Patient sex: M
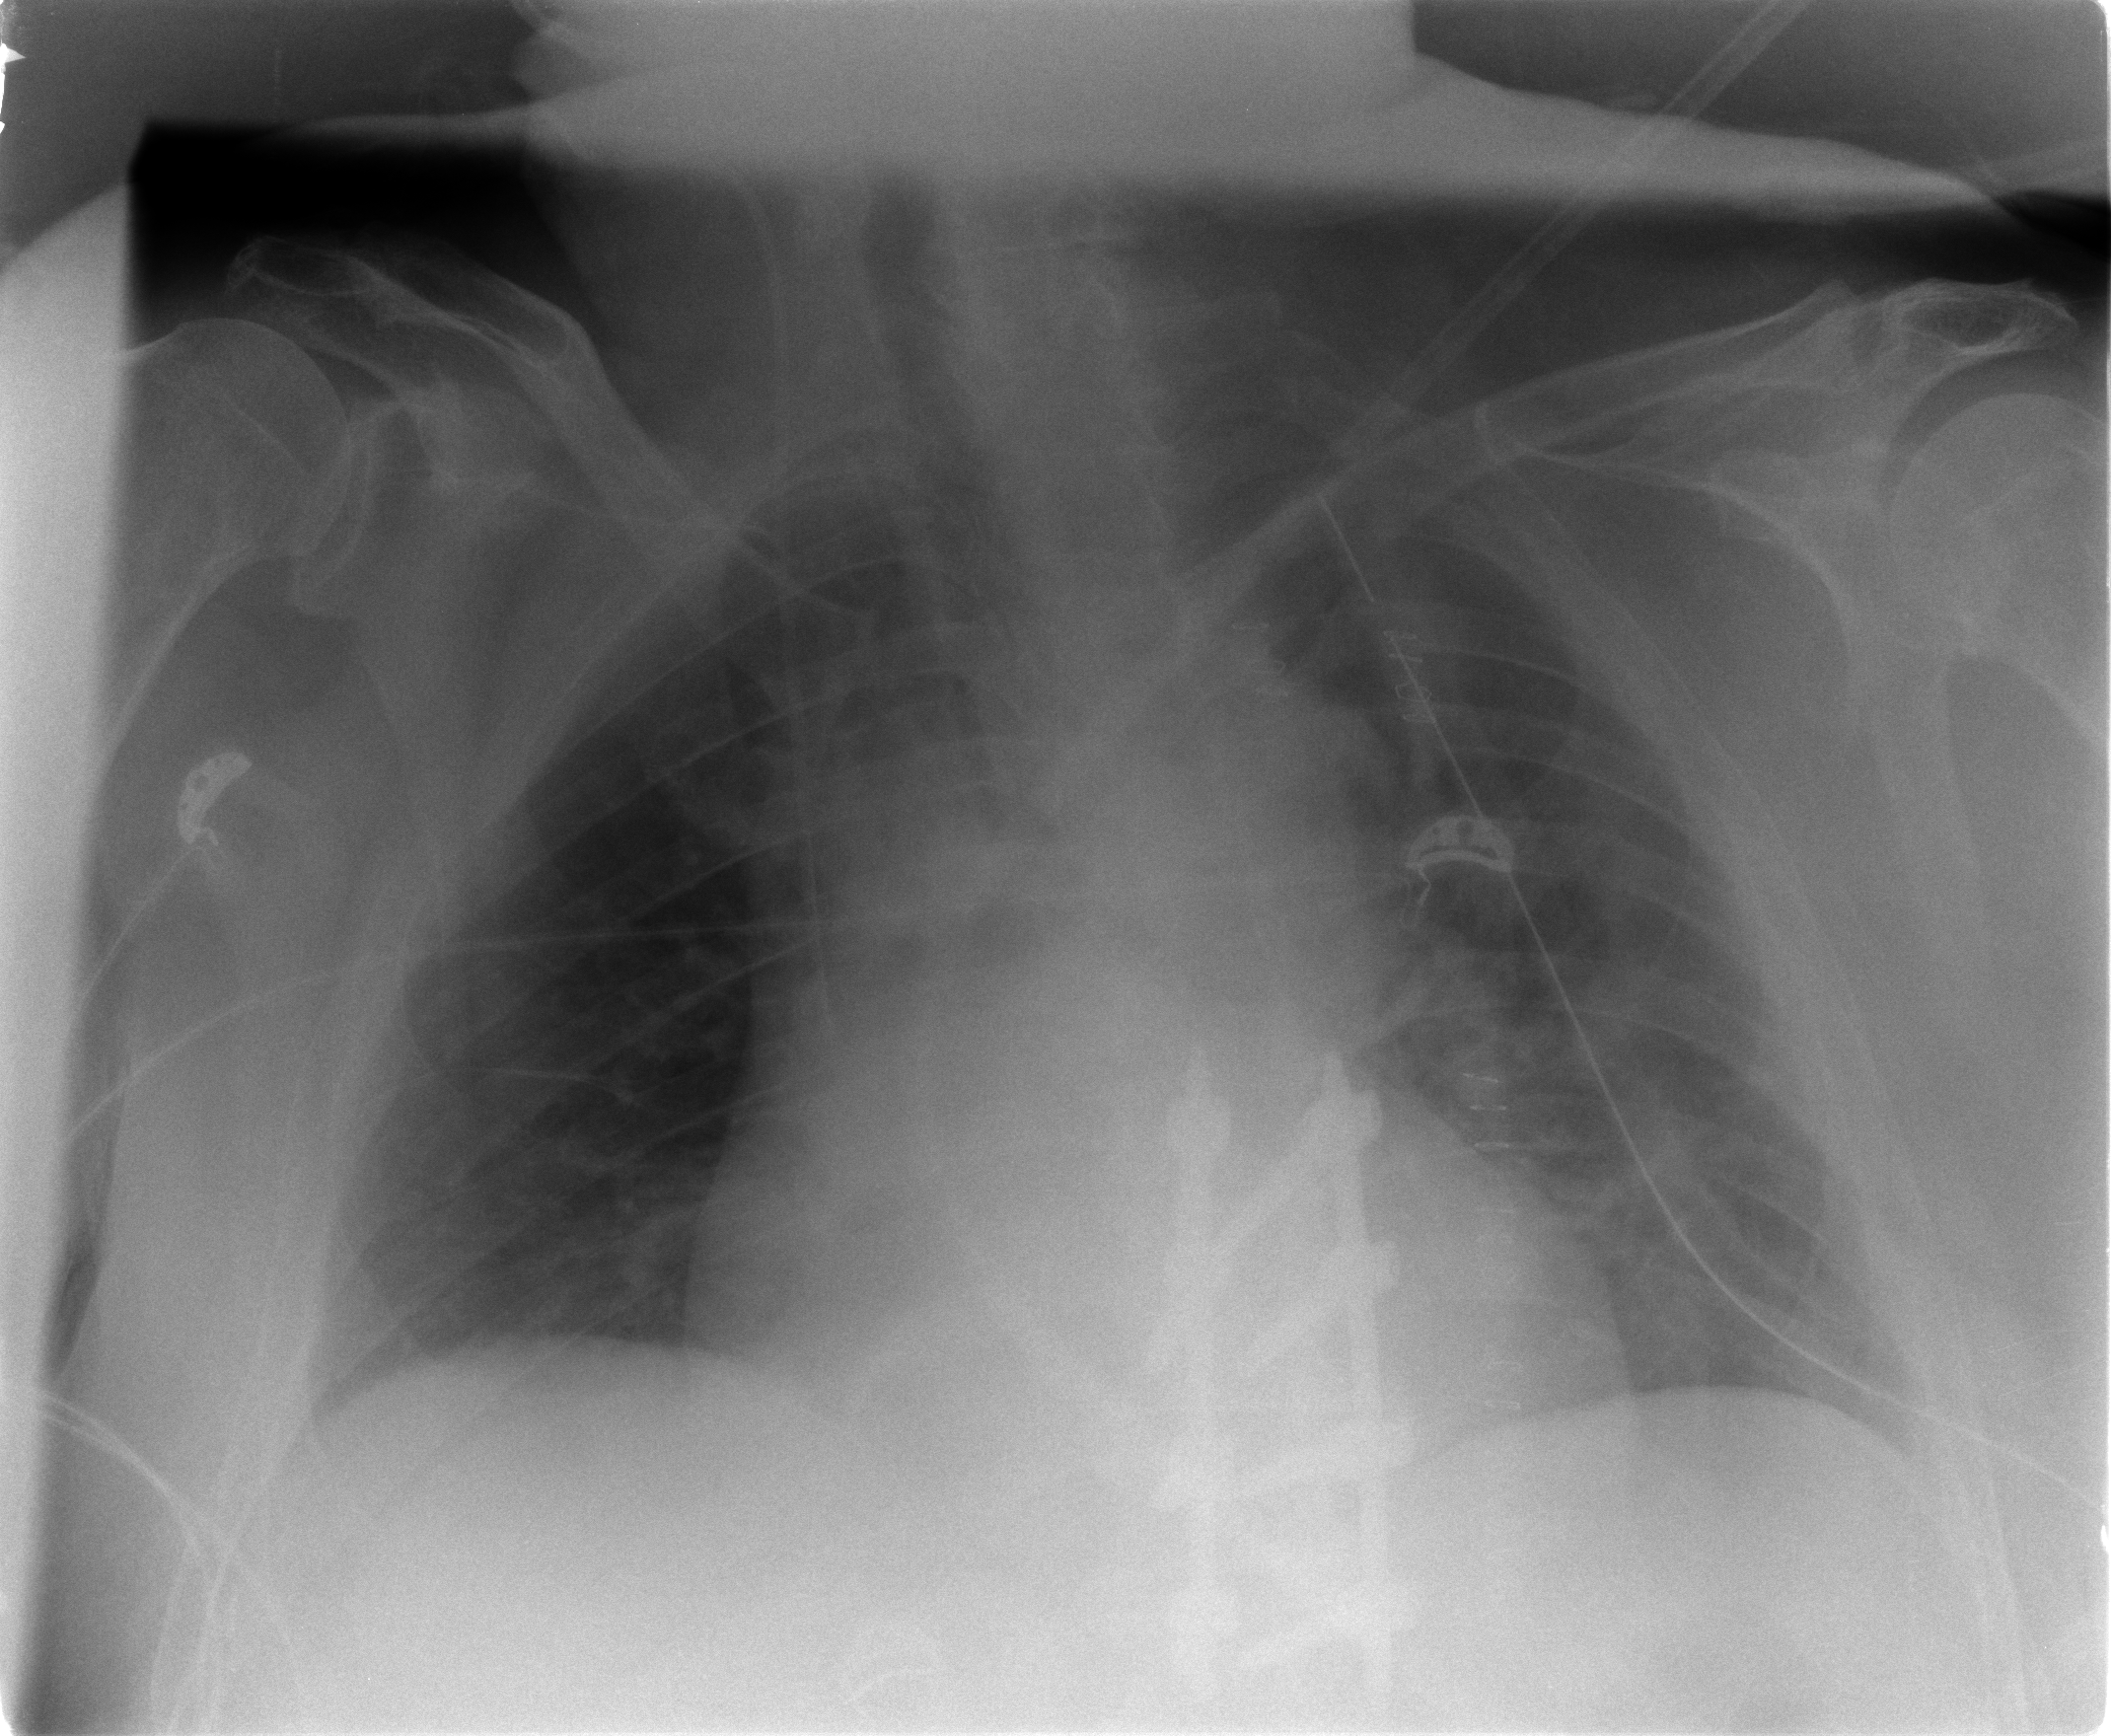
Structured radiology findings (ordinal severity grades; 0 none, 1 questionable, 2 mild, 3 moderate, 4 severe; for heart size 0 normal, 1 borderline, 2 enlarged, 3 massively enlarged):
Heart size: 1
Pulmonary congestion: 0
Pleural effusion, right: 0
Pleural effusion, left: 0
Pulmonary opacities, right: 0
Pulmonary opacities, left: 1
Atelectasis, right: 2
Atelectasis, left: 2